Question: How do you setup and debug URL schemes with Xamarin.Mac?
I added the following to my 'Info.plist':

I then built an installer package and installed the app. But if I open 'mytest://' in a browser or run 'open mytest://' command line, neither launches my app.
Additionally, is there a way to attach the debugger in Xamarin Studio after running 'mytest://'? On Windows I'd use 'Debugger.Break' and 'Debugger.Attach' but those methods don't seem to be implemented in Mono.
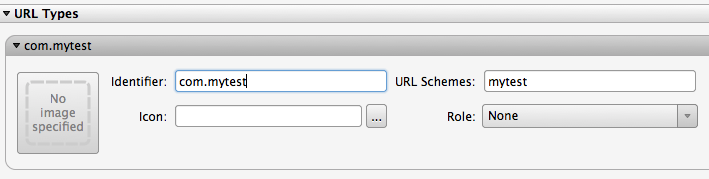
Answer: It doesn't directly address your issue, but does the answer to this <URL> help you at all?
Specifically, it addresses using the custom execution command option on your project. You can define a custom command to execute your application in the debugger:
> Open 'Project Options', got to the 'Run>Custom Commands' section, add a custom command for 'Execute'
It also mentions the Debugger.Break behaviour:
> If your app is running inside the Mono Soft Debugger with Mono 2.11 or later [...], it will set a soft breakpoint for the soft debugger and work as expected
---
EDIT:
You can call a URL on an already running Mac app... Can you set up a handler to trap the event, set a breakpoint inside and check that your URL is calling the already-running app properly? It might give you a clue to the behaviour or a way to further debug. Something like this:
'''
public override void FinishedLaunching(NSObject notification)
{
NSAppleEventManager appleEventManager = NSAppleEventManager.SharedAppleEventManager;
appleEventManager.SetEventHandler(this, new Selector("handleGetURLEvent:withReplyEvent:"), AEEventClass.Internet, AEEventID.GetUrl);
}
[Export("handleGetURLEvent:withReplyEvent:")]
private void HandleGetURLEvent(NSAppleEventDescriptor descriptor, NSAppleEventDescriptor replyEvent)
{
// Breakpoint here, debug normally and *then* call your URL
}
'''